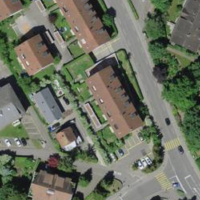
EUNIS habitat code: 54
Species observed at this site:
Ilex aquifolium